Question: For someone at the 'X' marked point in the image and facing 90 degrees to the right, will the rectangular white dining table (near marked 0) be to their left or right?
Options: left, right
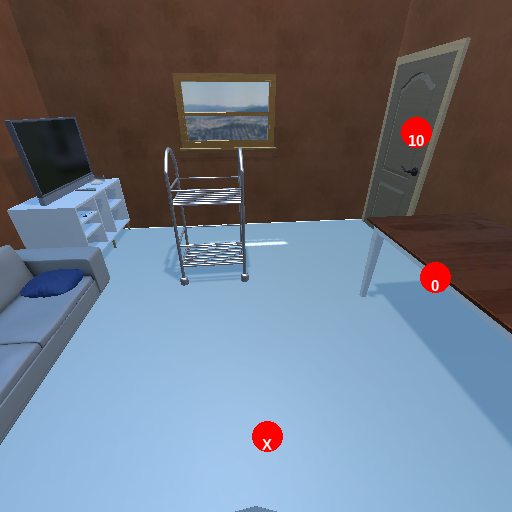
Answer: left